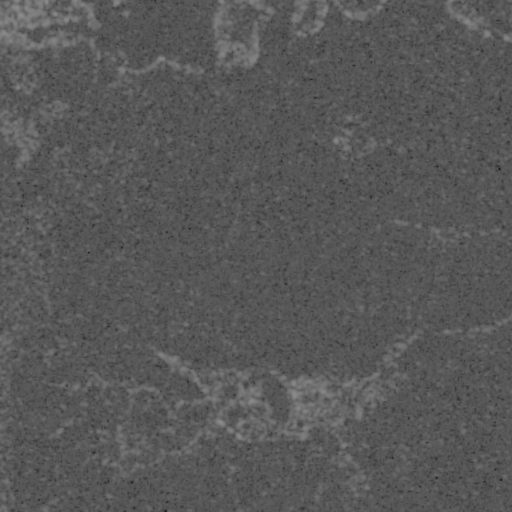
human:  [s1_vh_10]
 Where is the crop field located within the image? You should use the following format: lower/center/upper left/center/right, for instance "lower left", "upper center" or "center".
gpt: The crop field is located in the center left of the image.
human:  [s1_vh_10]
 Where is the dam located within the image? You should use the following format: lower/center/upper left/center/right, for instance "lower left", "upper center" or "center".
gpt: The dam is located in the upper center of the image.
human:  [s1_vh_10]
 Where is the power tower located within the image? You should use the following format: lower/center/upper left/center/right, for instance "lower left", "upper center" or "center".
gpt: The power tower is located in the upper of the image.
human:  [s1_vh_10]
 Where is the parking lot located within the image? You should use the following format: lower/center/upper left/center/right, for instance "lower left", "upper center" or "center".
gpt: There is no parking lot in the image.

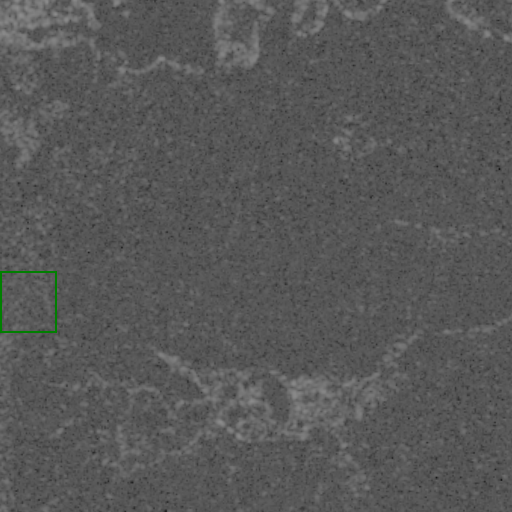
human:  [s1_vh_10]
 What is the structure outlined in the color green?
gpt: The structure outlined in green is a crop field.
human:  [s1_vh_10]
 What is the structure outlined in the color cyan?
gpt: There is no cyan outline.